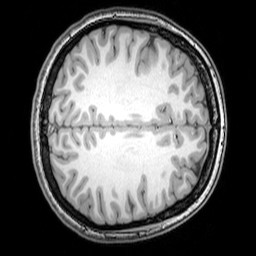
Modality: T1w
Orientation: axial
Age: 22
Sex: female
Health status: healthy
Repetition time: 0.081 s
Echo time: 0.037 s